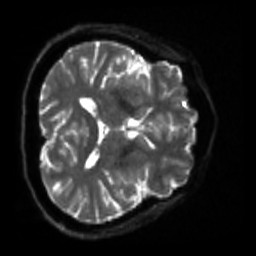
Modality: sbref
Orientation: axial
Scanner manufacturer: siemens
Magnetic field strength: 3 T
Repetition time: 4 s
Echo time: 0.0594 s